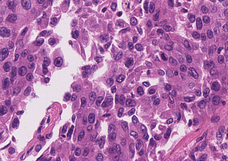
Tumor epithelial tissue: yes
Tumor-associated stroma tissue: no
Normal tissue: no